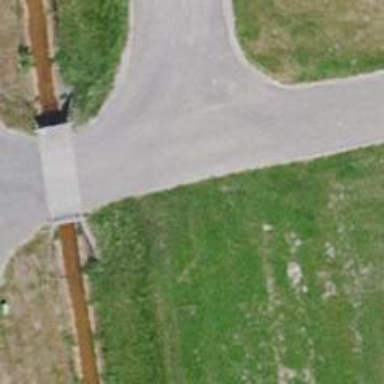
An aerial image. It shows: Well-maintained track road with grade 1 tracktype.